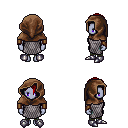
a pixel art fantasy rpg character, female body template, dark elf, purple skin, chain mail, teal pants, red bangs hairstyle, cloth hood, leather bracers, metal boots, four views (front, back, left, right), 2x2 character sprite sheet, small pixel art, hard edges, no anti-aliasing